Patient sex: M
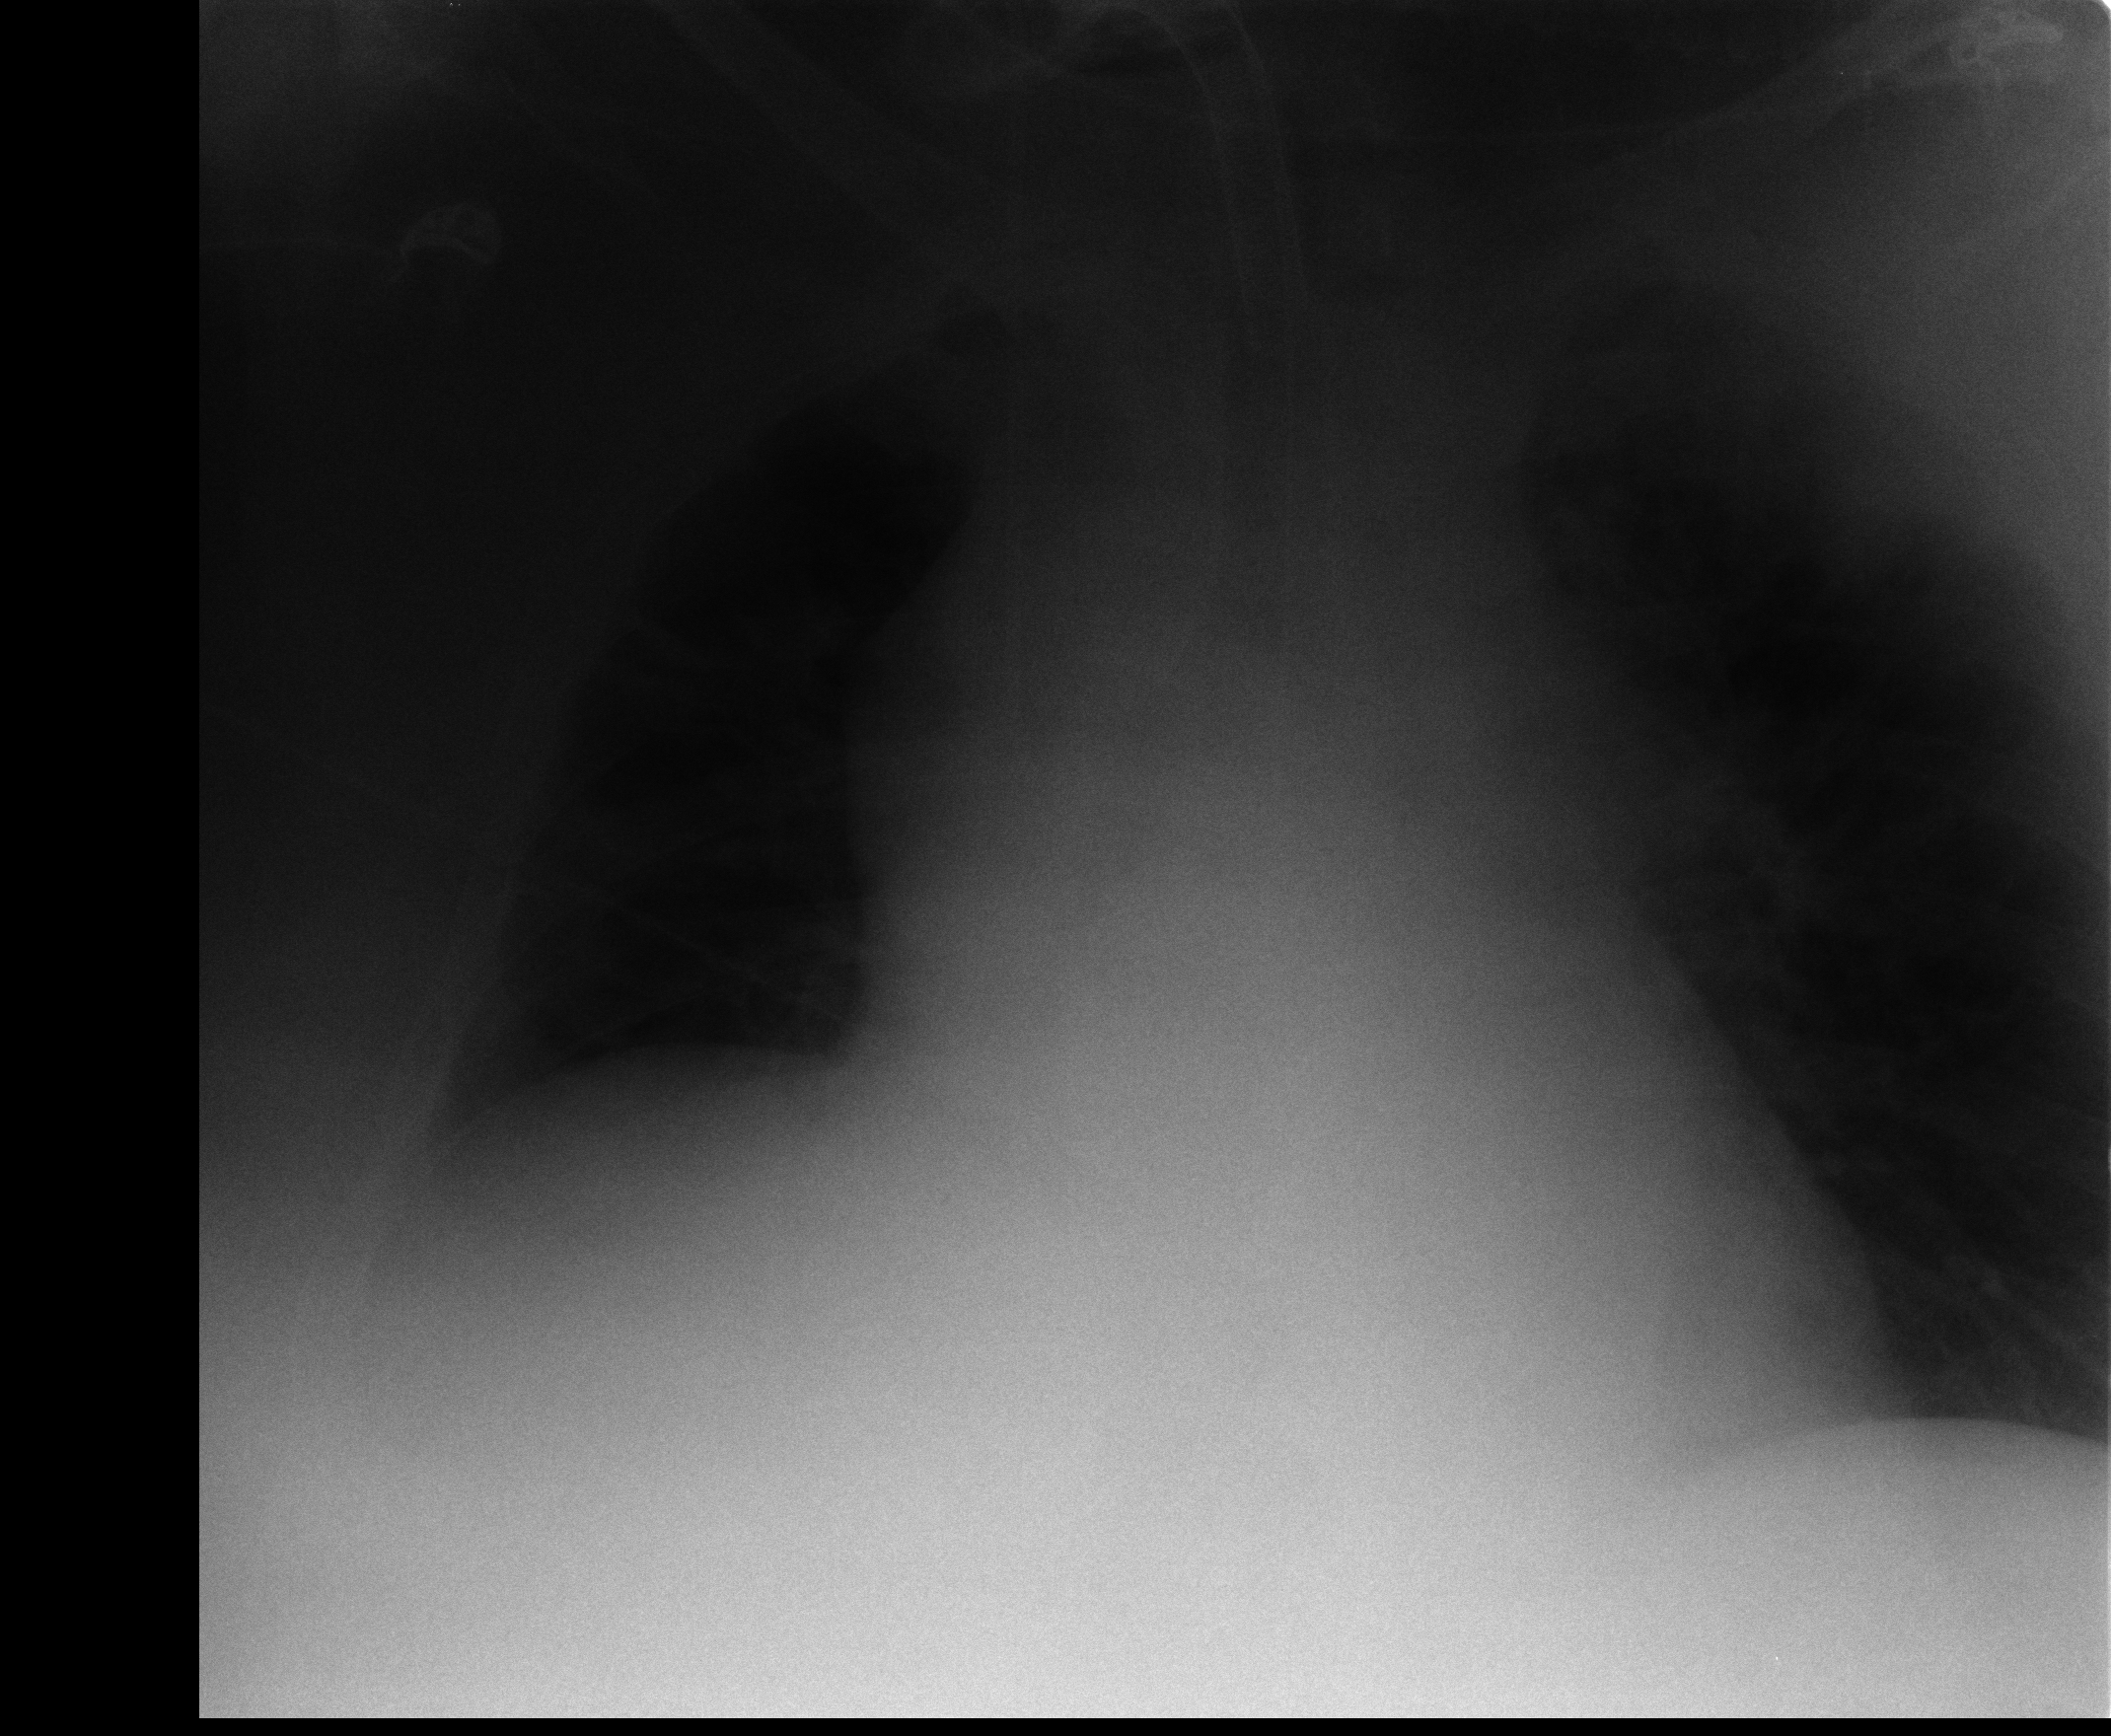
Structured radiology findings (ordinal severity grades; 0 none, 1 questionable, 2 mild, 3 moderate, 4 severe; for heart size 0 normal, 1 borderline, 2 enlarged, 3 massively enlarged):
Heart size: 0
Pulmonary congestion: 0
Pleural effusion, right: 0
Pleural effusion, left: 0
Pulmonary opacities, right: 1
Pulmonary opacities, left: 2
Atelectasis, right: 1
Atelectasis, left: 0